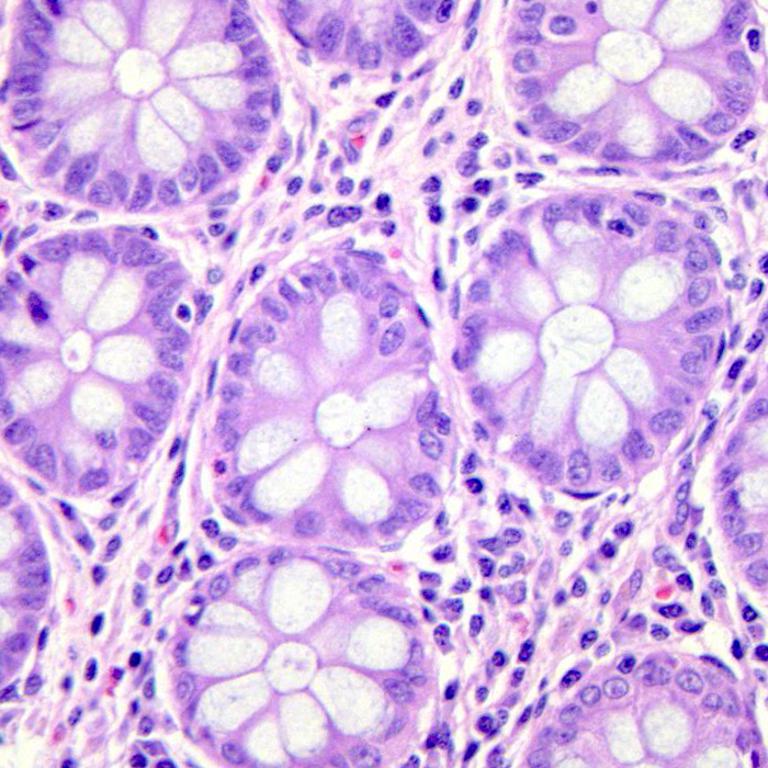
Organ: colon
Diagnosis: benign